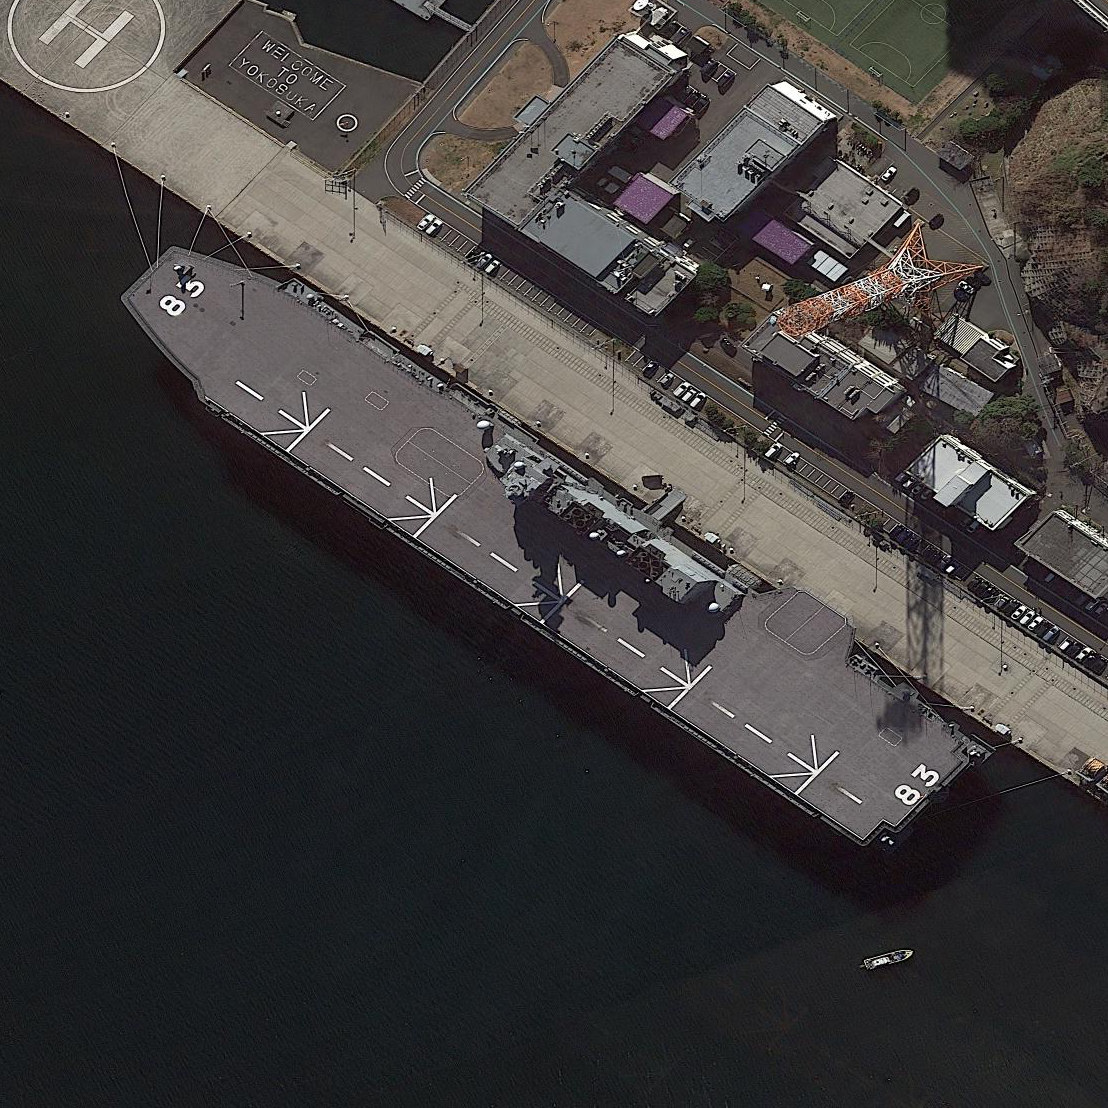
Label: assault